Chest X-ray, PA view. Patient: 56 years old, sex M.
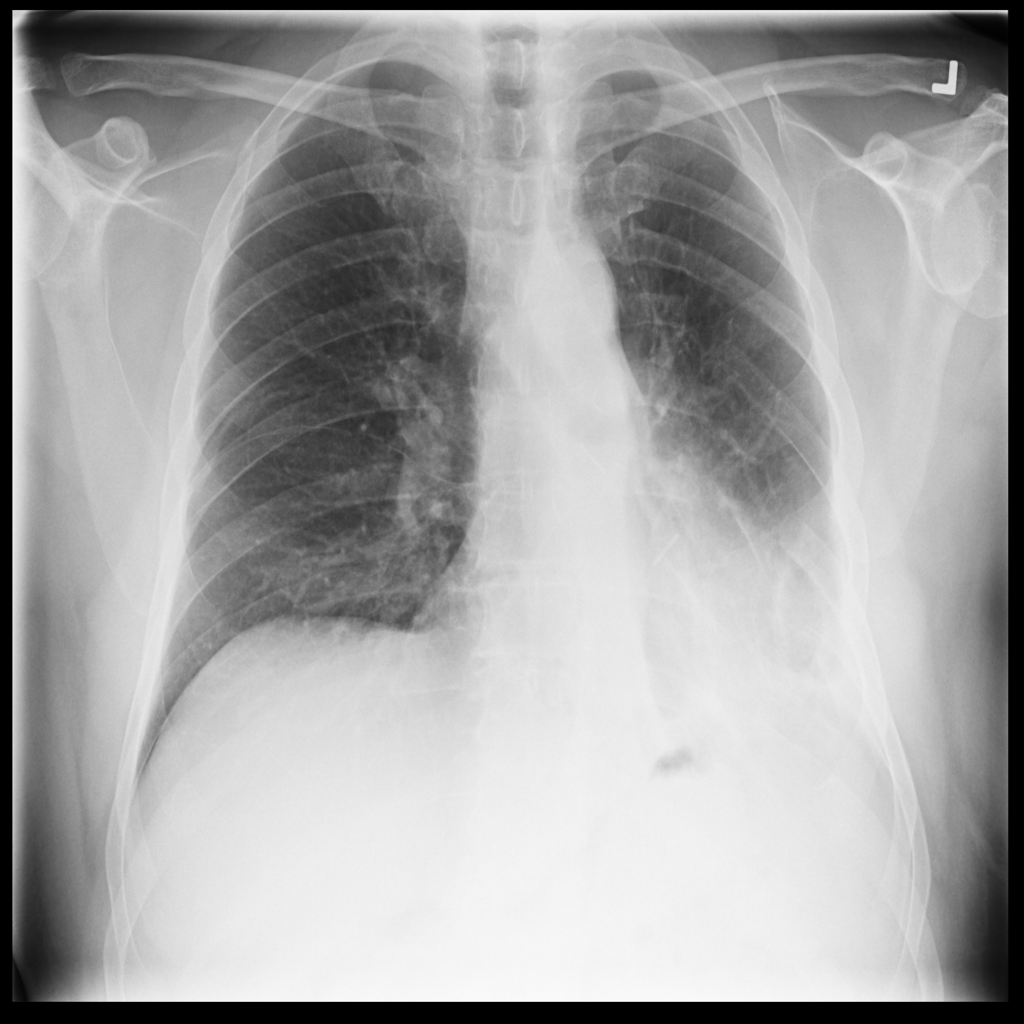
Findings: Effusion, Infiltration